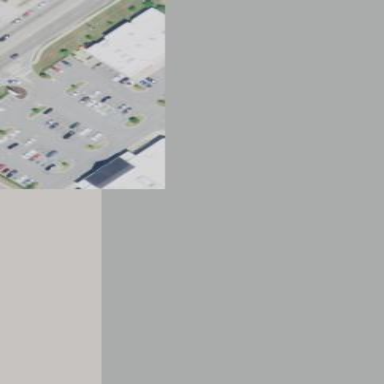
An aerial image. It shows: Building that houses supermarket.